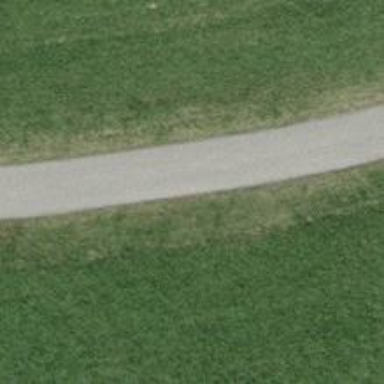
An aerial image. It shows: Paved track with grade1 tracktype.